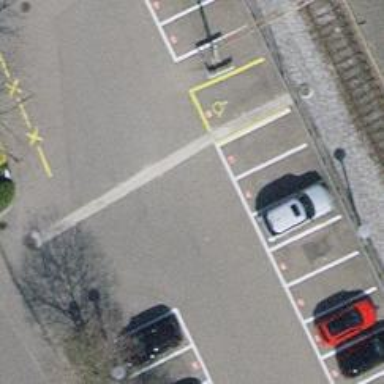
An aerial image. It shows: Parking aisle designated as service road.